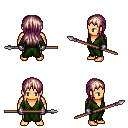
a pixel art fantasy rpg character, male body template, human, tanned skin, green robe, white pants, white blonde unkempt hairstyle, metal gloves, spear, four views (front, back, left, right), 2x2 character sprite sheet, small pixel art, hard edges, no anti-aliasing